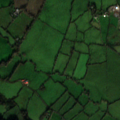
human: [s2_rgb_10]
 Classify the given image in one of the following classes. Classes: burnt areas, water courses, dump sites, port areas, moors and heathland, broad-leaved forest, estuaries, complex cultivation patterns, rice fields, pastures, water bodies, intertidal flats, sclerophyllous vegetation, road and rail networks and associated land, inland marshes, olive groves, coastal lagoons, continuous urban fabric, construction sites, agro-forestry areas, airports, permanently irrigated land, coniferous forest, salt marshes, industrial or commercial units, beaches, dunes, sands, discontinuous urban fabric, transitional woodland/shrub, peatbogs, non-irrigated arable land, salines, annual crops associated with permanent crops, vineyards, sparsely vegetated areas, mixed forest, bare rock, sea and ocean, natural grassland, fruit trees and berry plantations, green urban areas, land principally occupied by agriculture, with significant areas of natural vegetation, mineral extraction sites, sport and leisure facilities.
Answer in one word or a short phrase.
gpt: pastures, mixed forest